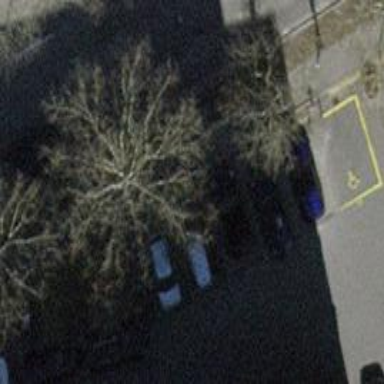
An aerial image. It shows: Paved parking area.